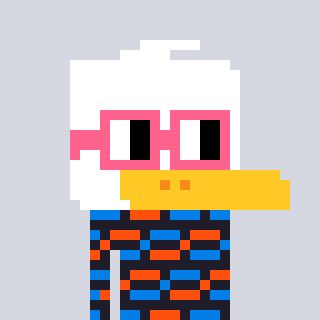
a pixel art character with square pink glasses, a duck-shaped head and a grayscale-colored body on a cool background